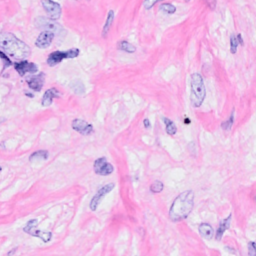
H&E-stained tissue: Breast